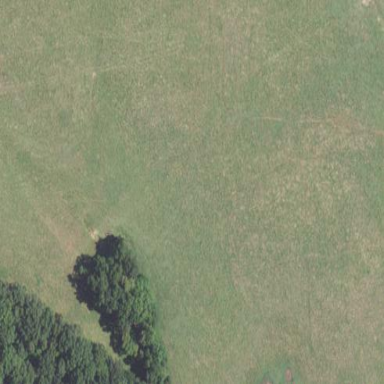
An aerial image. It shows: Beautiful meadow.